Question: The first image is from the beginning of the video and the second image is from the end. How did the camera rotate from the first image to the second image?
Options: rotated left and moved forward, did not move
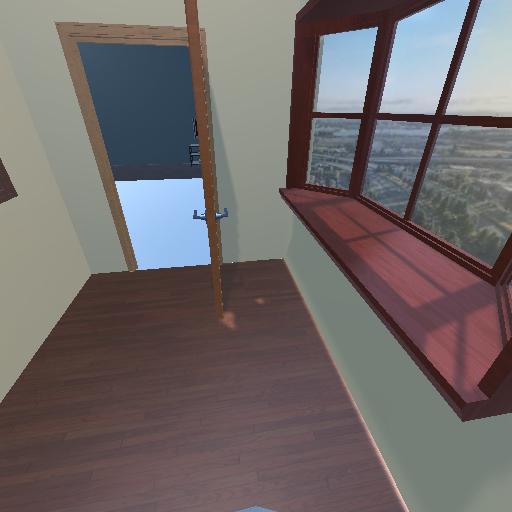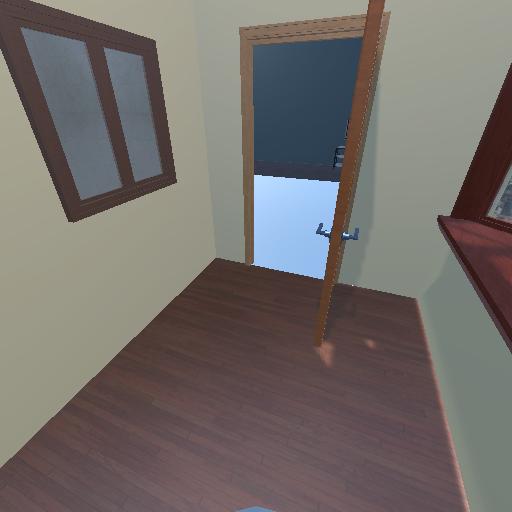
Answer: rotated left and moved forward